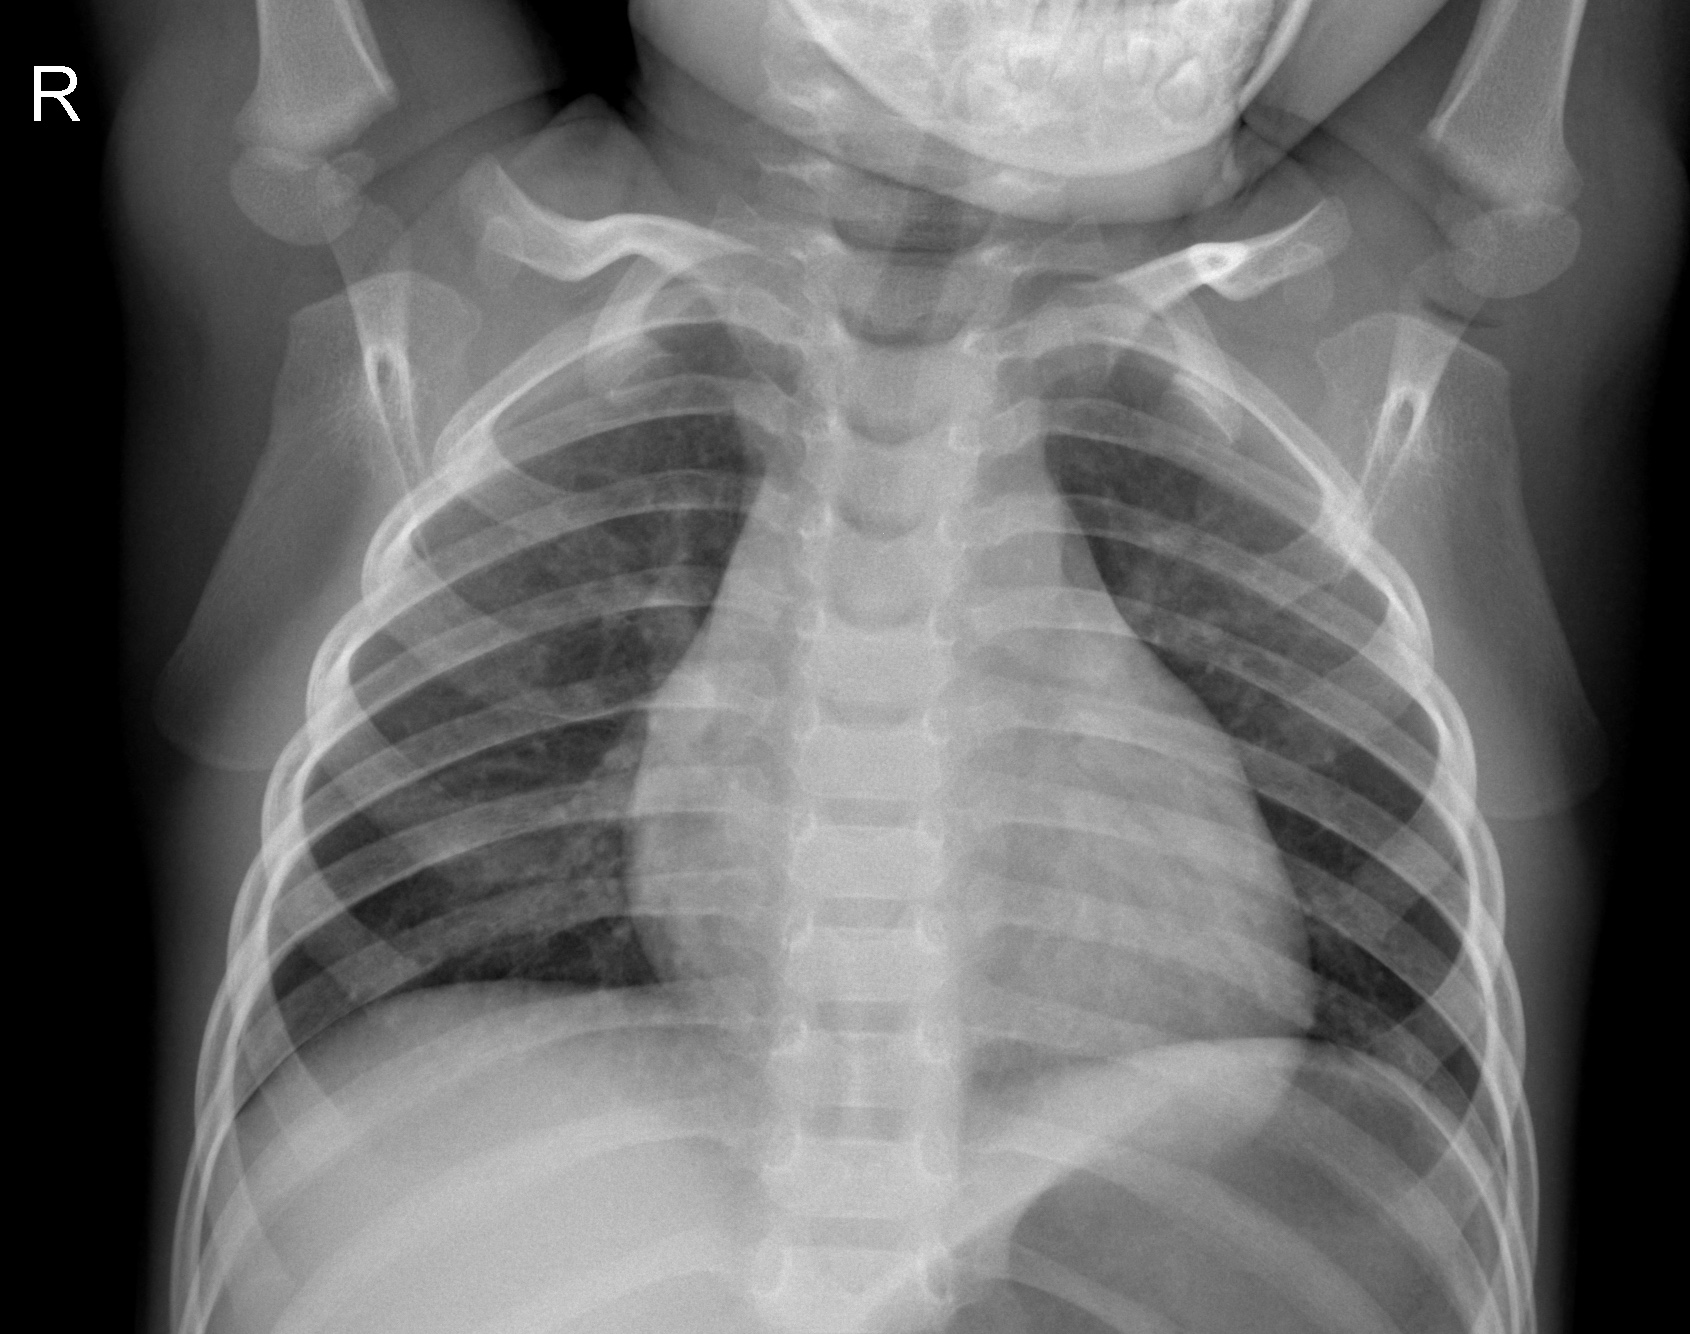
Diagnosis: NORMAL